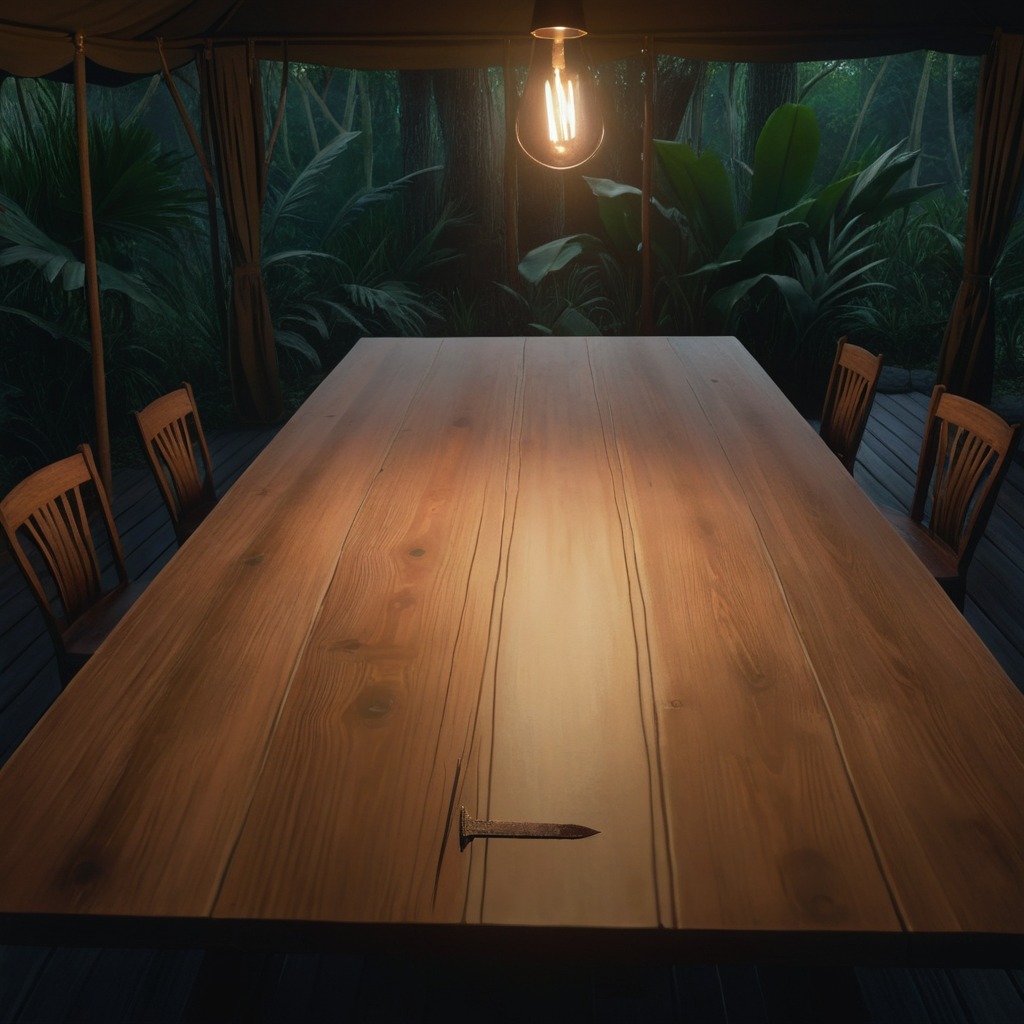
An iron nail is lying on a wooden table inside a jungle field workshop tent at night.